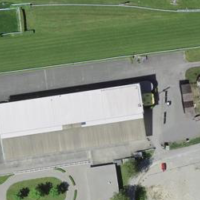
EUNIS habitat code: 53
Species observed at this site:
Prunus padus